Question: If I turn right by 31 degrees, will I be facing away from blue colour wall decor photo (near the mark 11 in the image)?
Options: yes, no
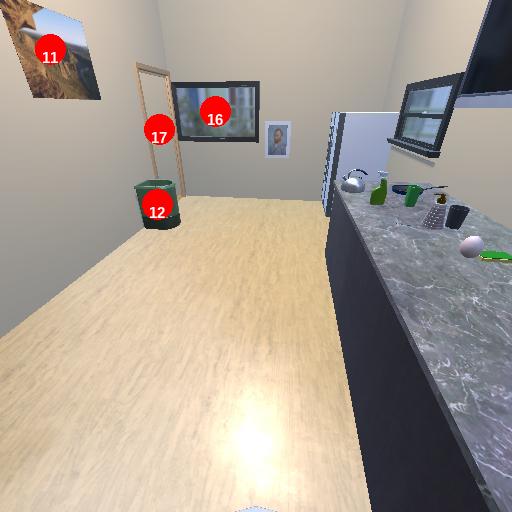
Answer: yes